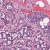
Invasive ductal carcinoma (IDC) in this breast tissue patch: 1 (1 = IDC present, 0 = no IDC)